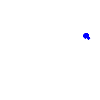
Particle: pion